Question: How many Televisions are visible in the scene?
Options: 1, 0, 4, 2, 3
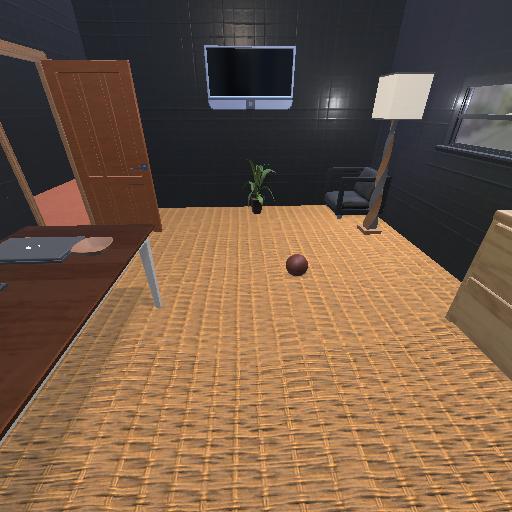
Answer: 1